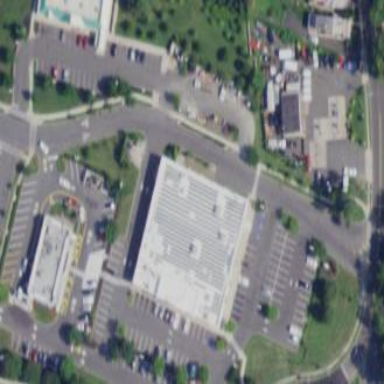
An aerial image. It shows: Retail building.